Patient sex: M
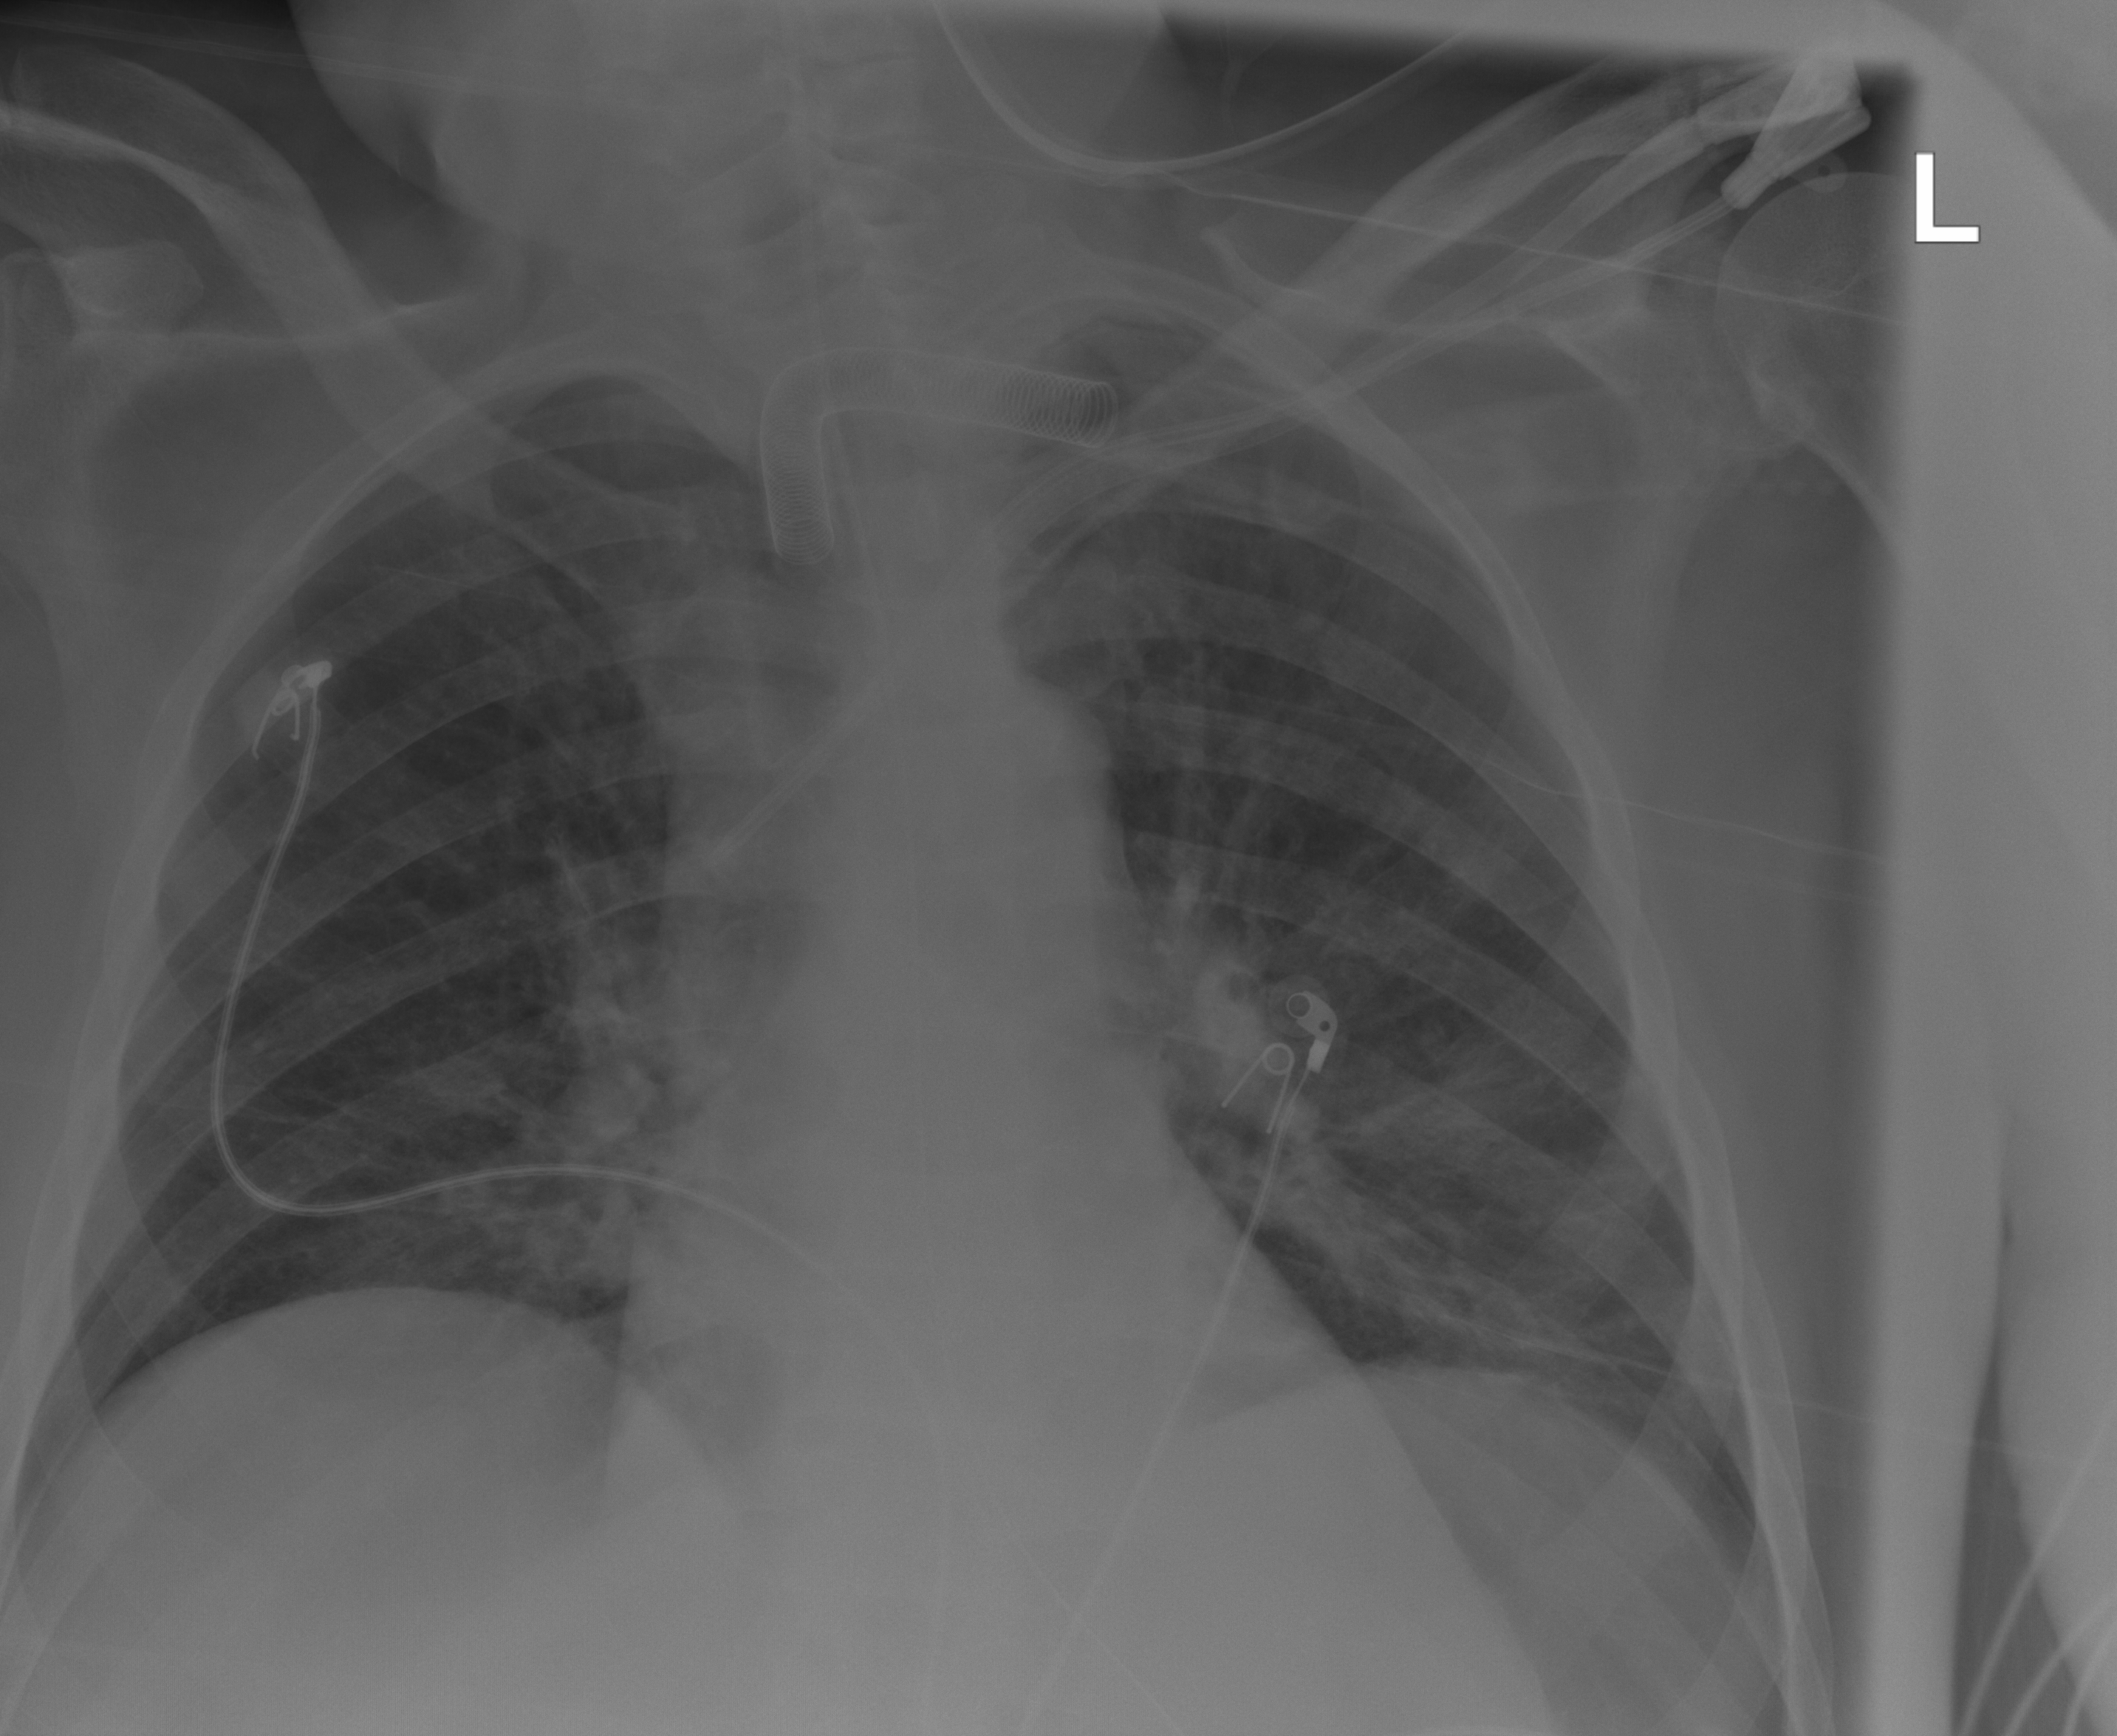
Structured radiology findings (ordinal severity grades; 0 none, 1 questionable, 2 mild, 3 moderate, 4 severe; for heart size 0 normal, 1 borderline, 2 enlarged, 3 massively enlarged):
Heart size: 0
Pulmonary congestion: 0
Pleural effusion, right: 0
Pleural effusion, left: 0
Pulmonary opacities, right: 2
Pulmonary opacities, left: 2
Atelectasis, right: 2
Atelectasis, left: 2